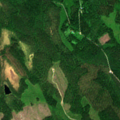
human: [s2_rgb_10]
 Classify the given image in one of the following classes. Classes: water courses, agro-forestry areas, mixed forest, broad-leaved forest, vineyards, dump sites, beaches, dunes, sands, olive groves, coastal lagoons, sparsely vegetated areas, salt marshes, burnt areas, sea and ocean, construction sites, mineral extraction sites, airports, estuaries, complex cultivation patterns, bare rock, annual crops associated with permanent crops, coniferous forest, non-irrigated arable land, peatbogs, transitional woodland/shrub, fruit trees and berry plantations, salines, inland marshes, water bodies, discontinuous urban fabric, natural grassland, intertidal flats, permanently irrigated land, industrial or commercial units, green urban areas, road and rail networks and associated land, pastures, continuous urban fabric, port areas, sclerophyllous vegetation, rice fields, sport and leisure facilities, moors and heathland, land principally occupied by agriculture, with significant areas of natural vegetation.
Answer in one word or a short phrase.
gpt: coniferous forest, mixed forest, transitional woodland/shrub